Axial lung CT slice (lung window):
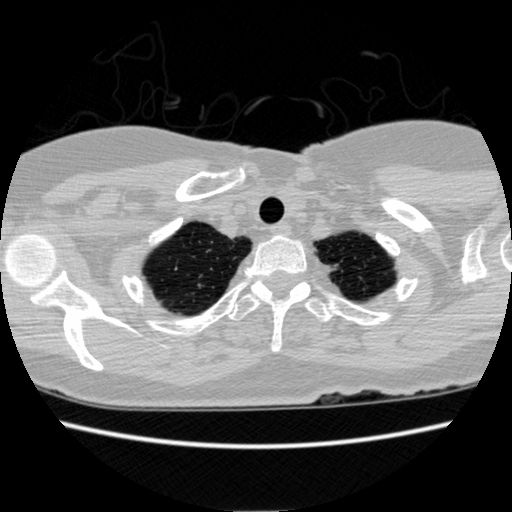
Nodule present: no